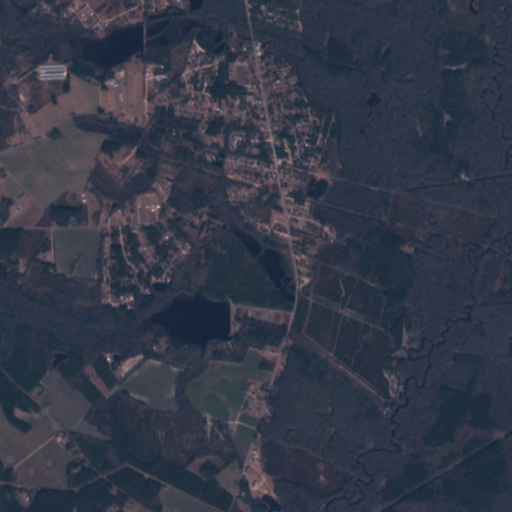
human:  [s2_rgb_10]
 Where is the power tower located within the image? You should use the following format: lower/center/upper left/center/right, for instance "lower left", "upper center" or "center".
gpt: The power tower is located in the lower of the image.
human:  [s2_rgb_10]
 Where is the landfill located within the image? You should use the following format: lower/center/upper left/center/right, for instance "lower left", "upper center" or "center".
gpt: There is no landfill in the image.